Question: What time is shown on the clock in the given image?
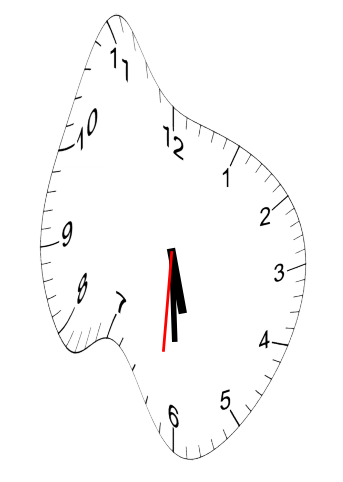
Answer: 05:29:31